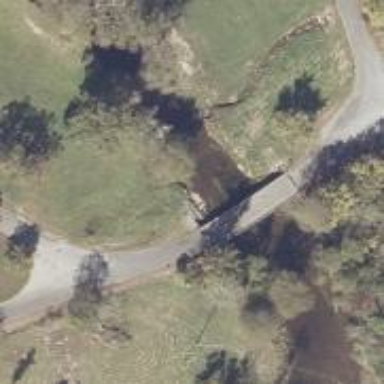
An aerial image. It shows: Unclassified road on bridge.